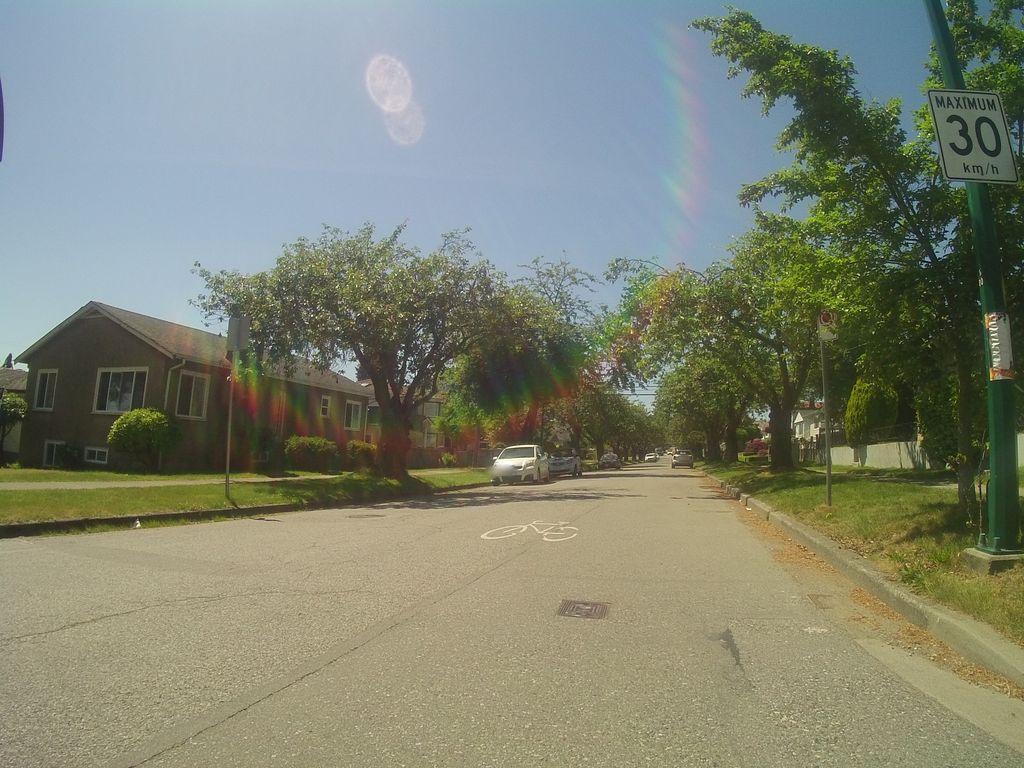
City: vancouver